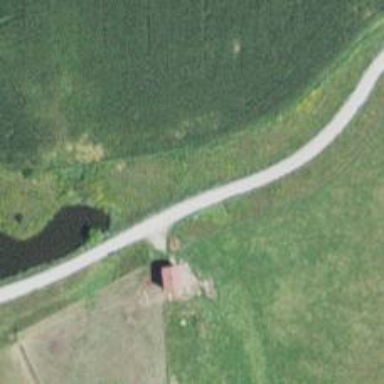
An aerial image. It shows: Driveway.